Interaction volume radius: 5 \u00c5
Interaction volume height: 25 \u00c5
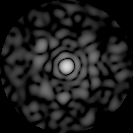
Disorder parameter: 0.8397